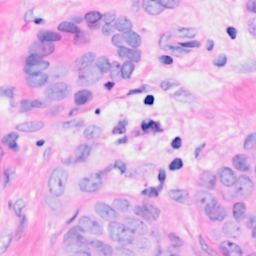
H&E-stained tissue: Breast